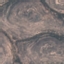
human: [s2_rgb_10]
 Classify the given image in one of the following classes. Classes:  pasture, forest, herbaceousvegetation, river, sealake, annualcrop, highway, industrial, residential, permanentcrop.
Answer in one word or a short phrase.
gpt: HerbaceousVegetation